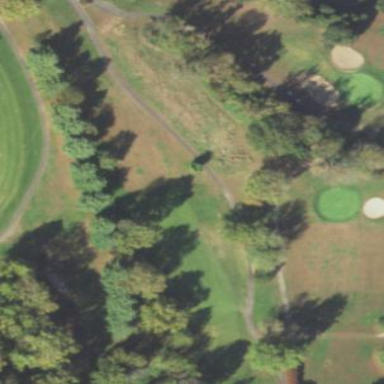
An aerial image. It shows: Grassy area designated as golf fairway.